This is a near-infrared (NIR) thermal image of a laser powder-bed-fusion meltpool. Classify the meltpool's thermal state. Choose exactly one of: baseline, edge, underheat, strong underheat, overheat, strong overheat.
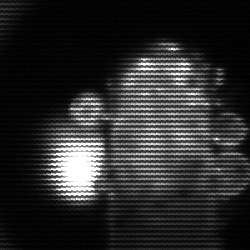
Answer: strong underheat